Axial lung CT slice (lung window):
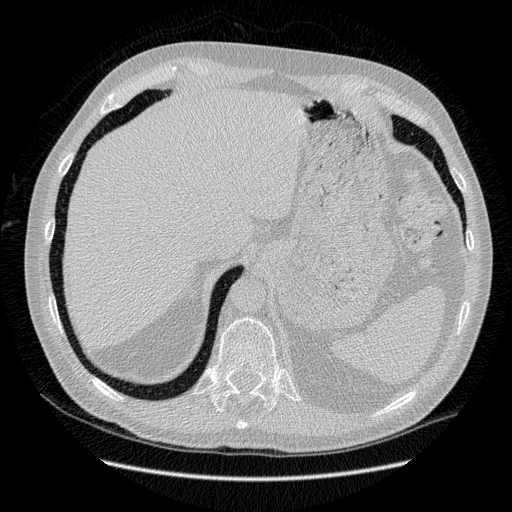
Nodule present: no